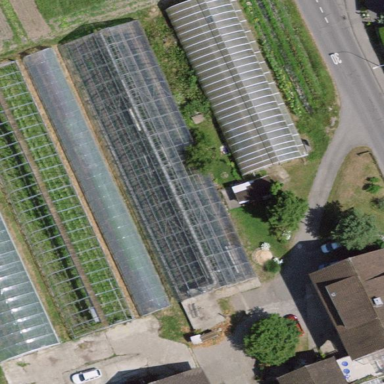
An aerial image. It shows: Greenhouse.